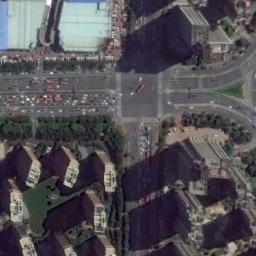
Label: intersection